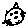
Label: cat